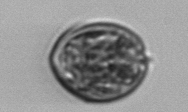
Label: Prorocentrum